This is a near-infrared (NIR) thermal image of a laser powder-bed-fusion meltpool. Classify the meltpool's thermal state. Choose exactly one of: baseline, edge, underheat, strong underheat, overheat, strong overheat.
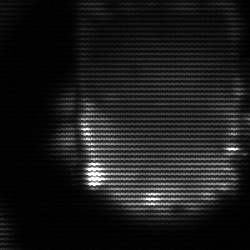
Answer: baseline